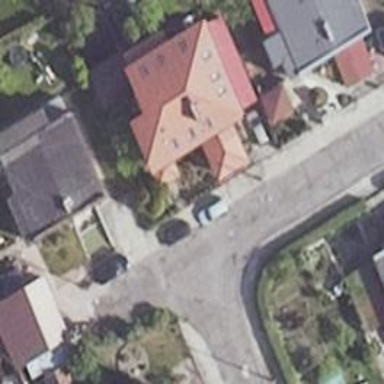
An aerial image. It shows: Residential building.